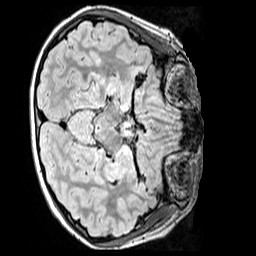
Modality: FLAIR
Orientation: axial
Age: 12
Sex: male
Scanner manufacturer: siemens
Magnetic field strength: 3 T
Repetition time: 5 s
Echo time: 0.388 s